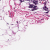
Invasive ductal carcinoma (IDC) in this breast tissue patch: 0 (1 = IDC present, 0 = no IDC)